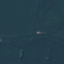
Land use / land cover class: Forest